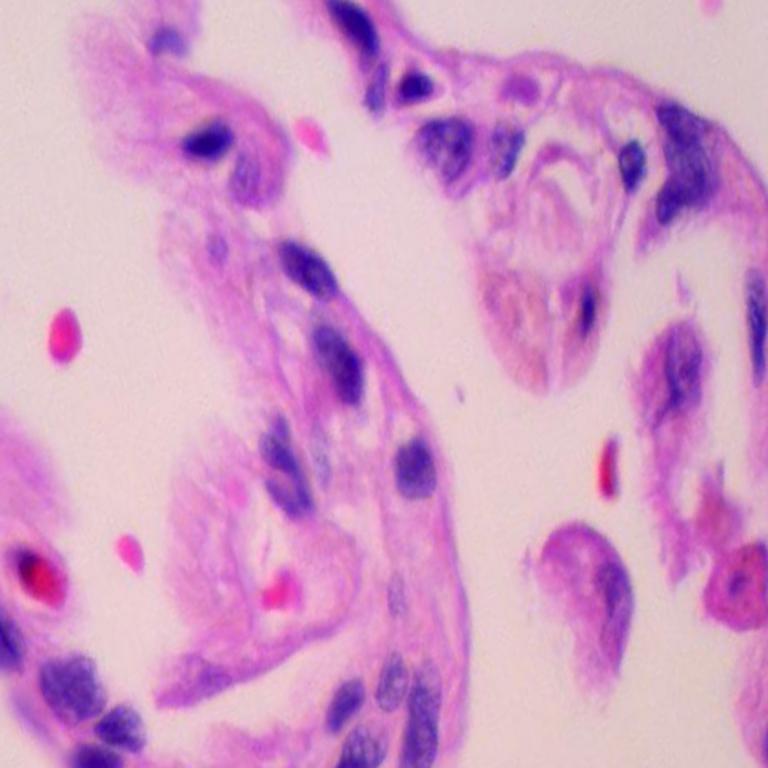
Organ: lung
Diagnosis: benign